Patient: sex F, age 52
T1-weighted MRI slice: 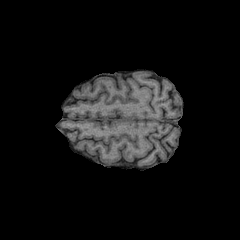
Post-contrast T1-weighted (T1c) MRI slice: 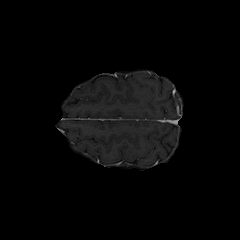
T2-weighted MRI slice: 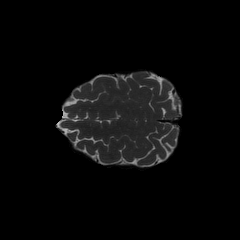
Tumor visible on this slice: no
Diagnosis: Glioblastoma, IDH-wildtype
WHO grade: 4